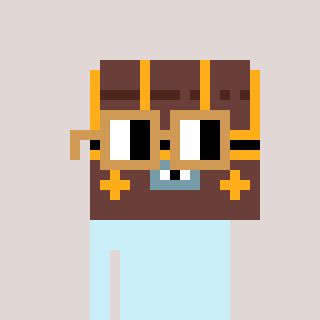
a pixel art character with square brown glasses, a treasure chest-shaped head and a bege-colored body on a warm background